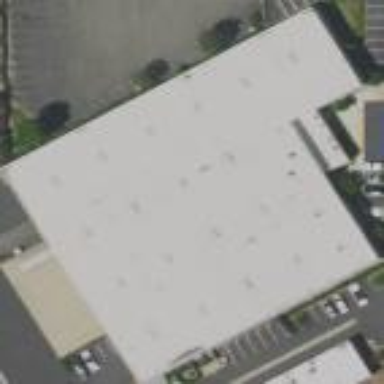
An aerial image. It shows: Warehouse building.